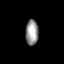
Tissue: lung
Cell type: Others
Senescence score: 0.2068
Nuclear area (px): 320
Mean DAPI intensity: 149.7